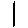
Label: line